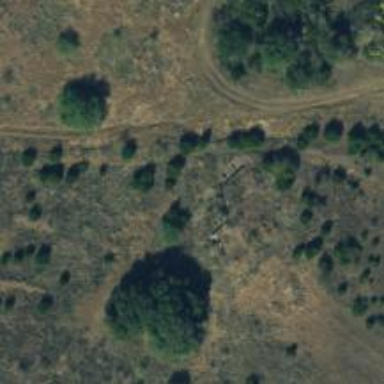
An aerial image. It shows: Military bunker.